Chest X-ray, PA view. Patient: 23 years old, sex M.
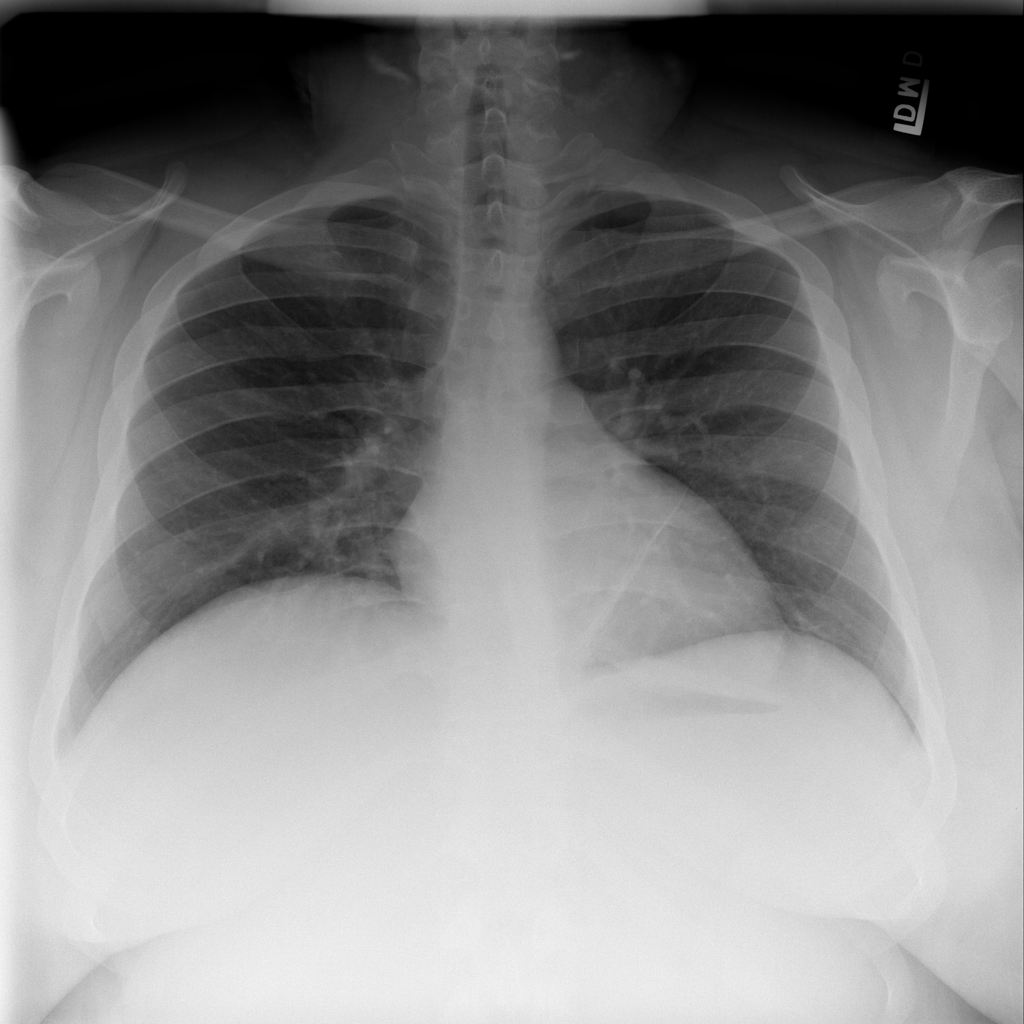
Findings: No Finding